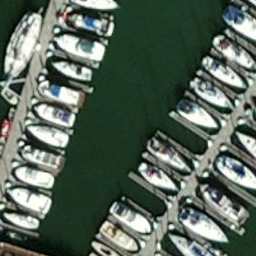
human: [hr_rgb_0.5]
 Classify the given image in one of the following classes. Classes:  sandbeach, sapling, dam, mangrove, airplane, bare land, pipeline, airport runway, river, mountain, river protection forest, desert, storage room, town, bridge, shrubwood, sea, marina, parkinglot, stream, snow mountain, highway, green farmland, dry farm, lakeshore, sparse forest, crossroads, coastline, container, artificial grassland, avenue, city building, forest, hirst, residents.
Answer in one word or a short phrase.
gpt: marina